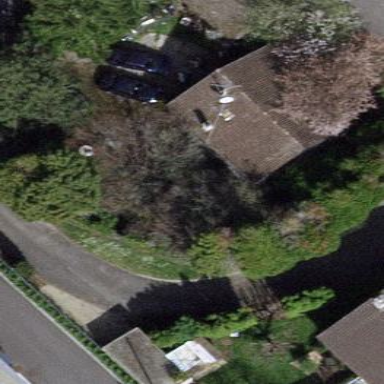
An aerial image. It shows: Garden surrounded by fence.